Field crop: maize
Growth stage: 2
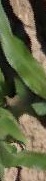
Species: maize